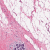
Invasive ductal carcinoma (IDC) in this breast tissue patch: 0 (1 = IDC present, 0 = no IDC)